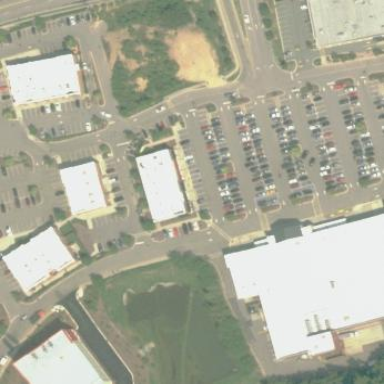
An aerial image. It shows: Retail area.